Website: apple
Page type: payment
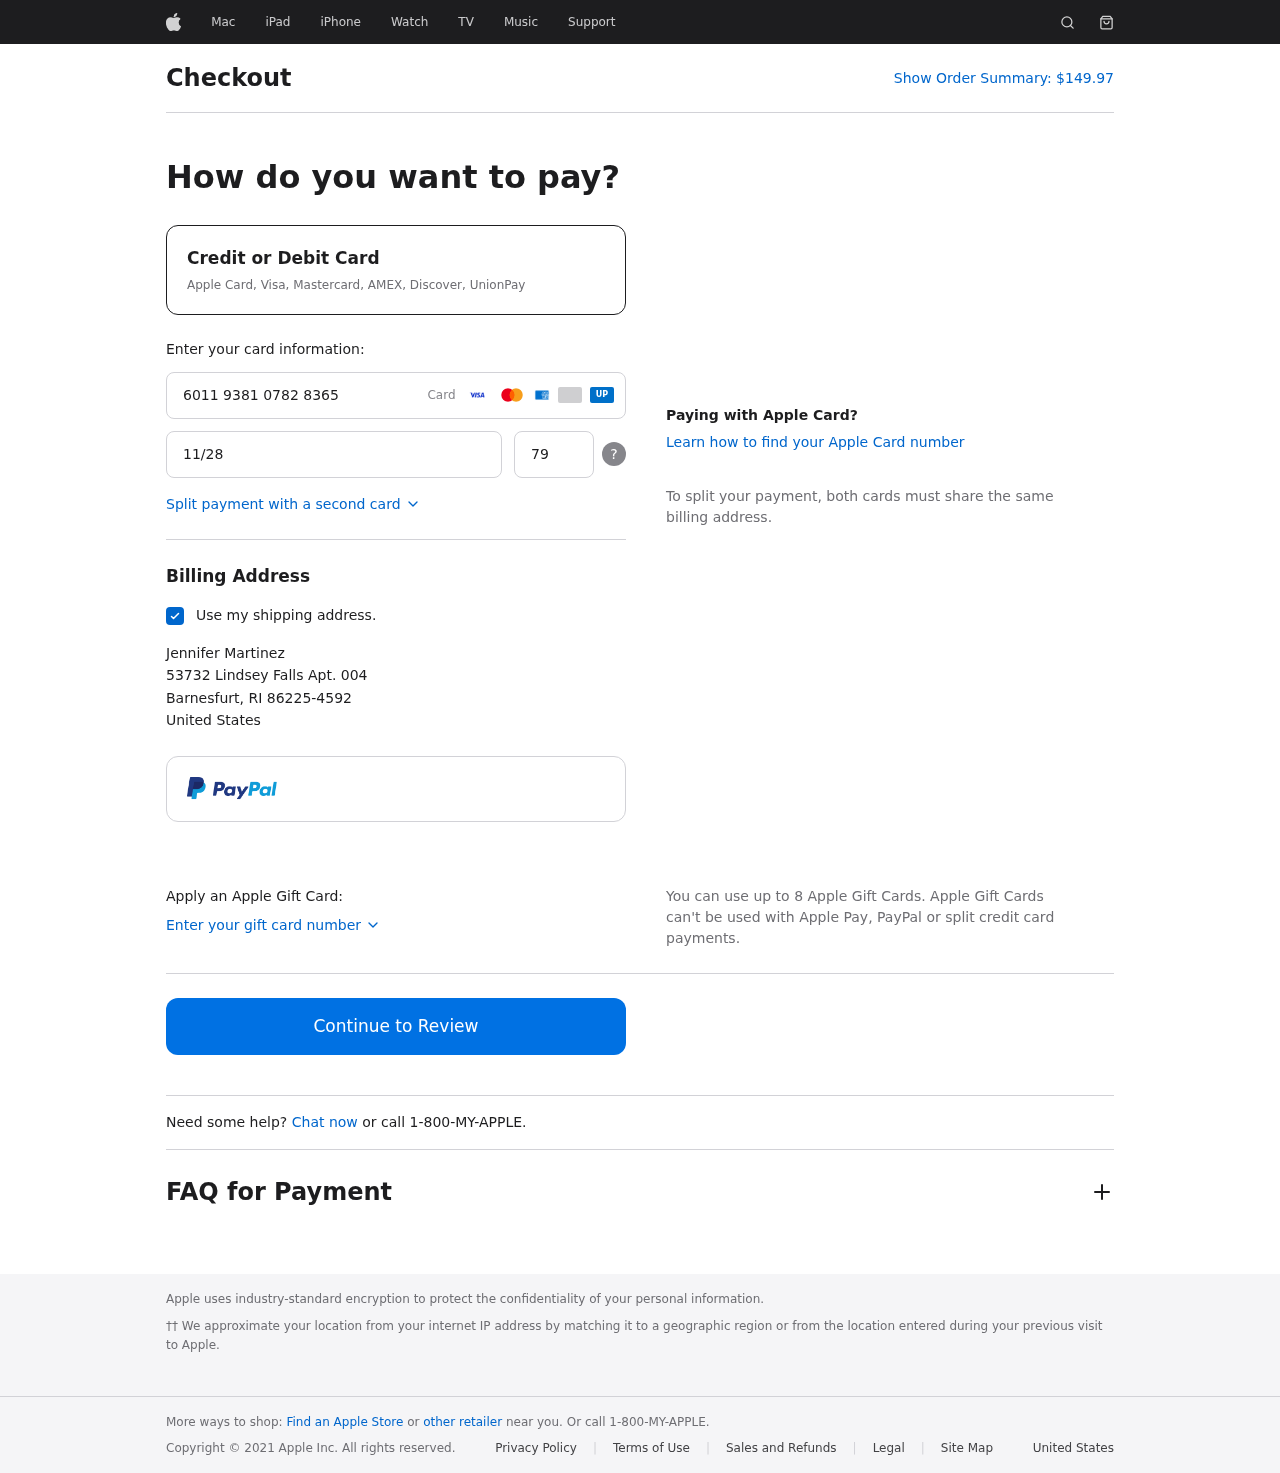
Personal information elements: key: PII_CARD_CVV
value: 796
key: PII_CARD_EXPIRY
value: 11/28
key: PII_CARD_NUMBER
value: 6011 9381 0782 8365
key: PII_CITY
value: Barnesfurt
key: PII_COUNTRY
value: United States
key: PII_FULLNAME
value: Jennifer Martinez
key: PII_POSTCODE_FULL
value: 86225-4592
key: PII_STATE_ABBR
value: RI
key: PII_STREET
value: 53732 Lindsey Falls Apt. 004
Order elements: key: ORDER_TOTAL
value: $149.97